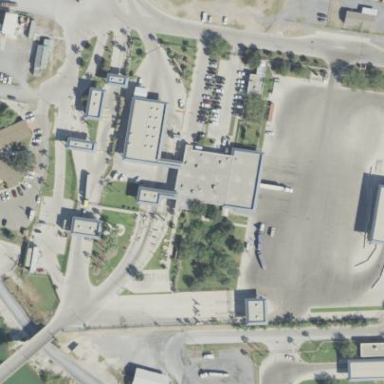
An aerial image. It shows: Government office building.